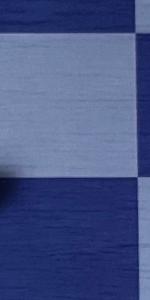
Label: Empty